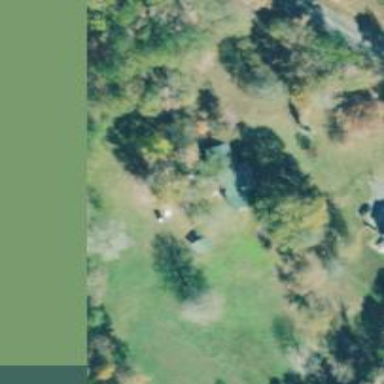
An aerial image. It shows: Simple and straightforward house.